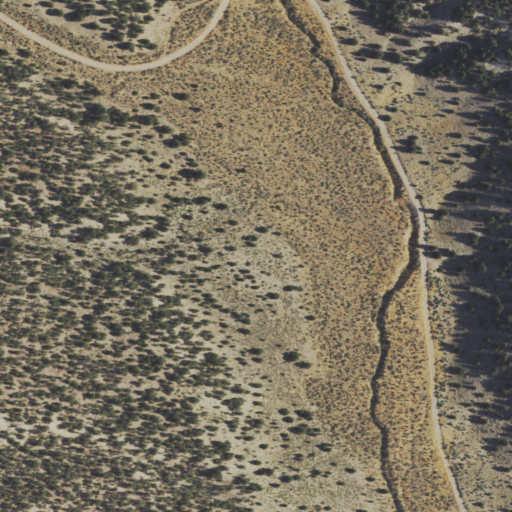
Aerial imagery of valley in Nevada named West Fork Canyon containing shrub, evergreen forest, and grassland